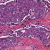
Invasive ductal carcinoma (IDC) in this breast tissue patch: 1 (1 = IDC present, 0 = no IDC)